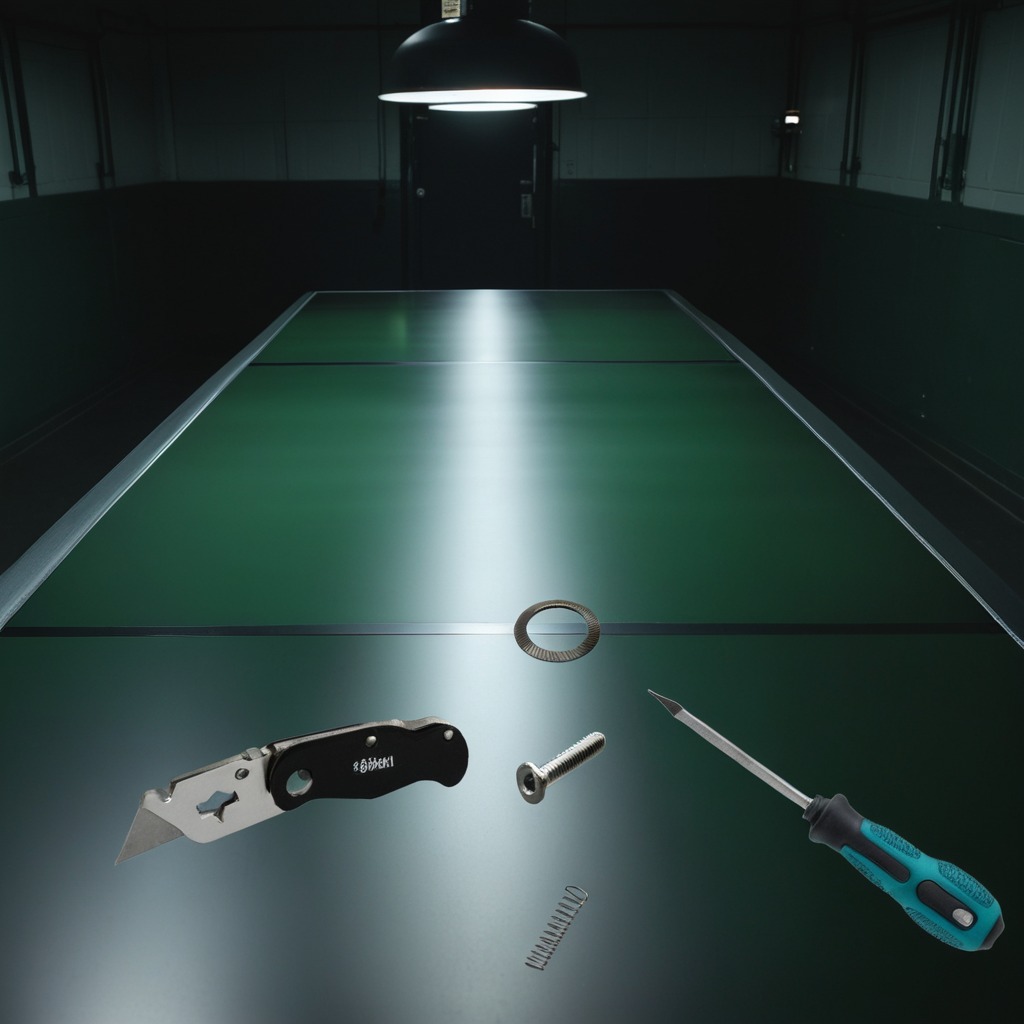
A utility knife, a flat washer, a metal machine screw, a coiled metal spring, and a screwdriver are lying on the clean empty table in a railway signal maintenance room.